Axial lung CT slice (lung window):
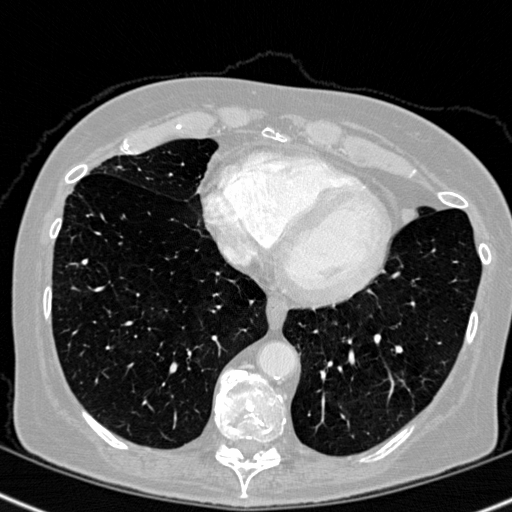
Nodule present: no